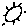
Label: sun